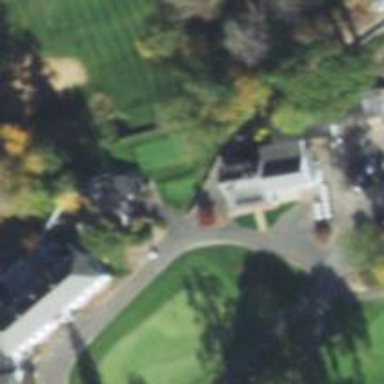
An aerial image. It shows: Service road designated as golf cart path.